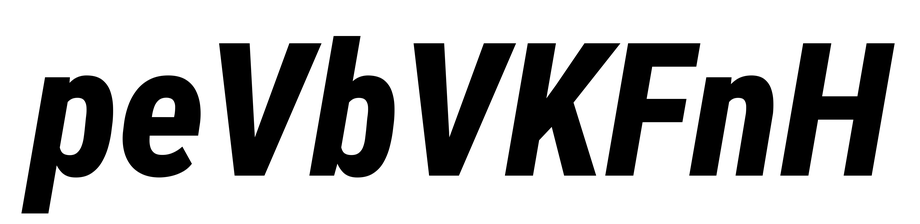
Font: Roboto-Italic_Condensed_ExtraBold_Italic